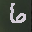
Label: 6